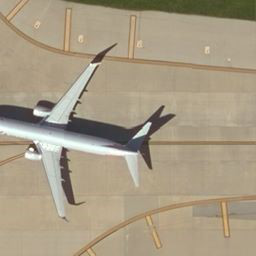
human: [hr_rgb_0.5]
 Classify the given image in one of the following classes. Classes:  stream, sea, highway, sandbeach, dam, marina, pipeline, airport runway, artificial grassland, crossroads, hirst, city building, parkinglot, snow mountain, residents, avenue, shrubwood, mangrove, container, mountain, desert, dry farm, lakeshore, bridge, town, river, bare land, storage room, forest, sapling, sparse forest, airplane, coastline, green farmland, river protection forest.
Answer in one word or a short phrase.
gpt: airplane